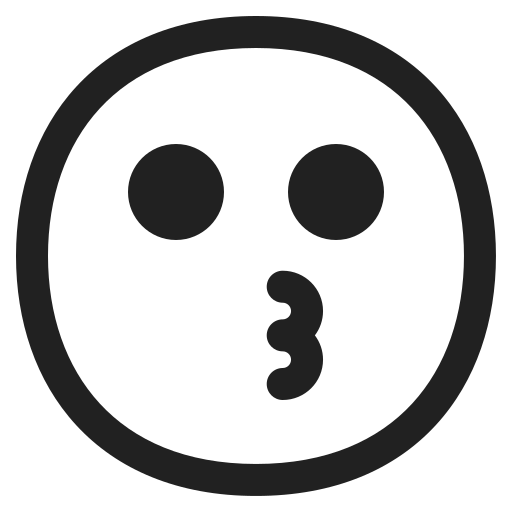
kissing face high contrast